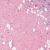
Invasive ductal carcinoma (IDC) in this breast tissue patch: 1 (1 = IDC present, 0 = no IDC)